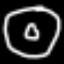
Label: donut